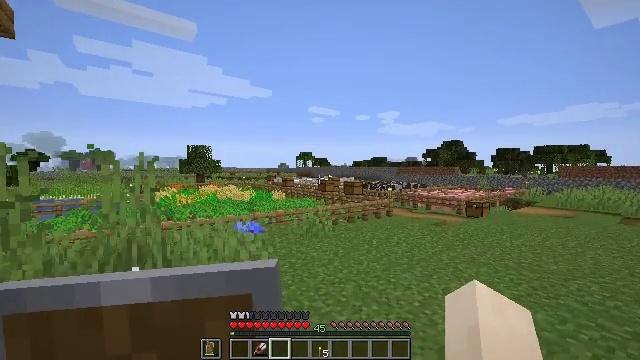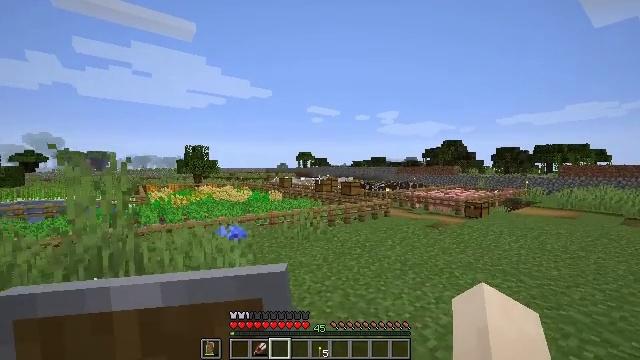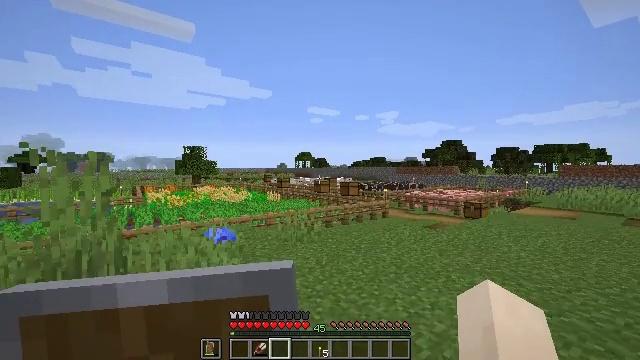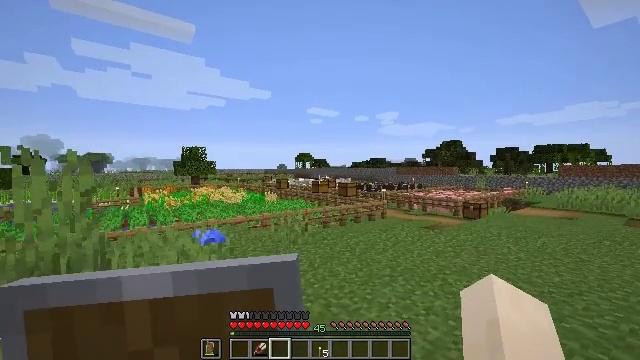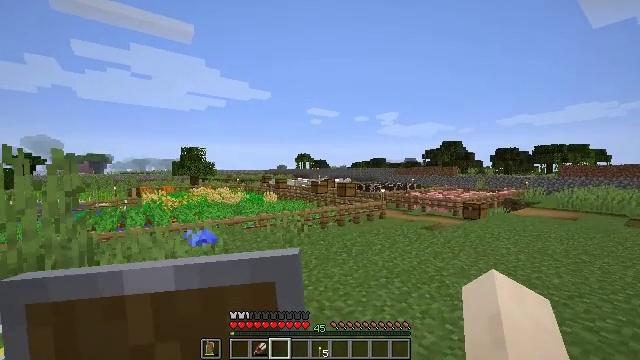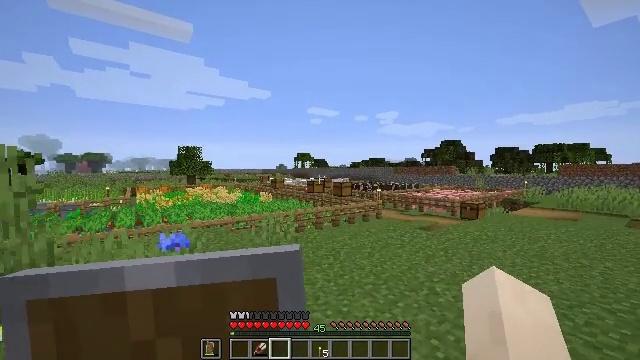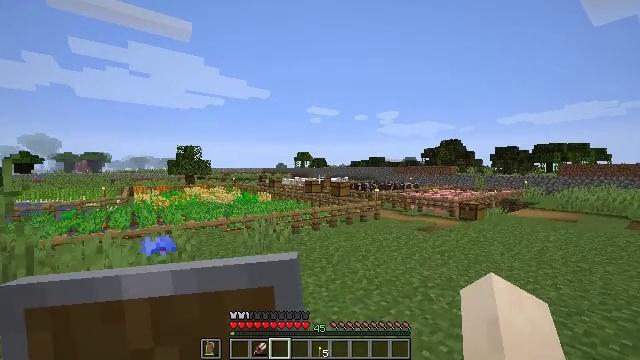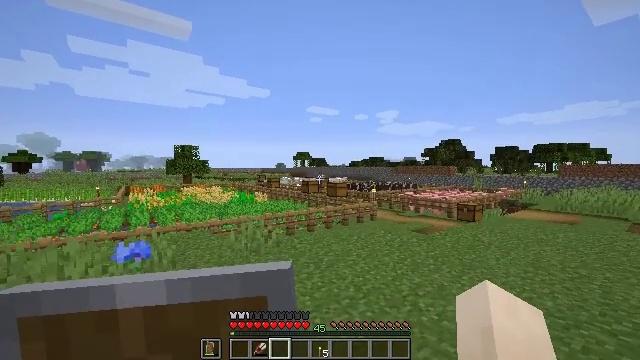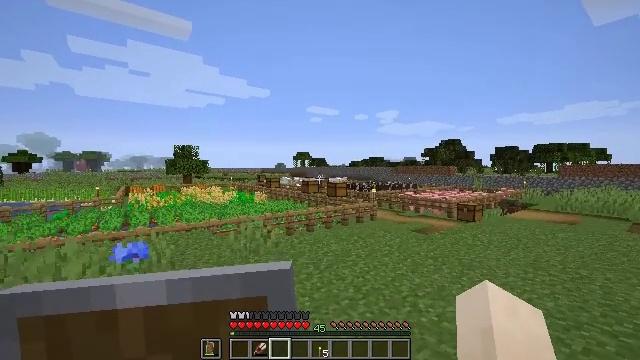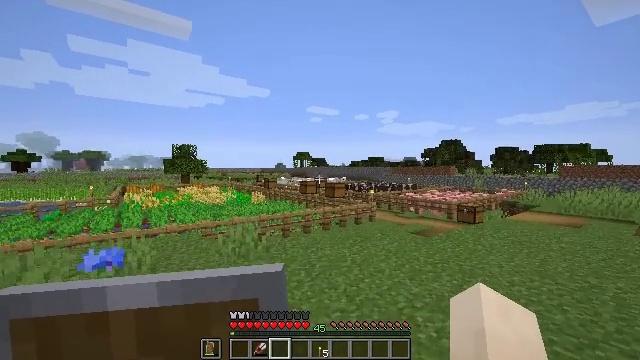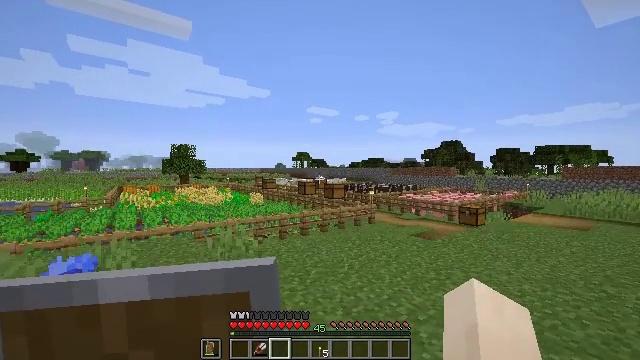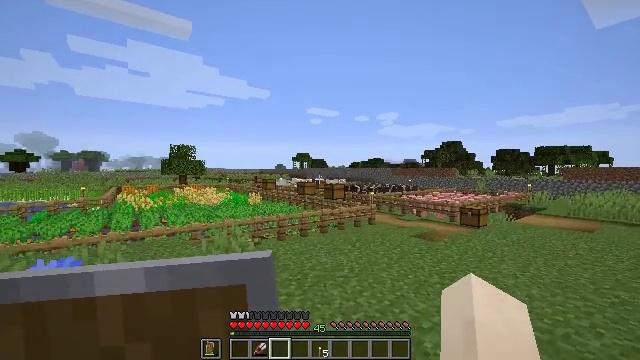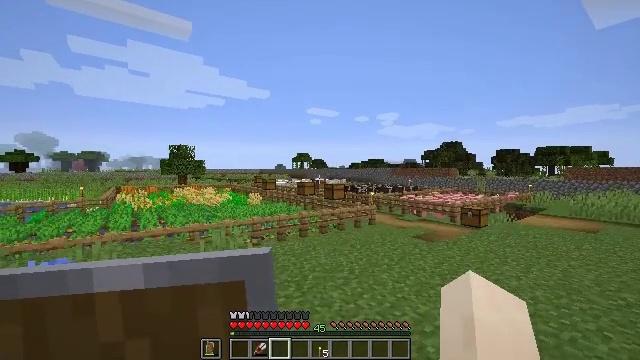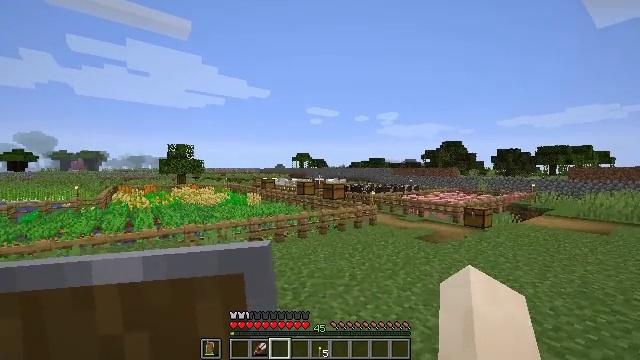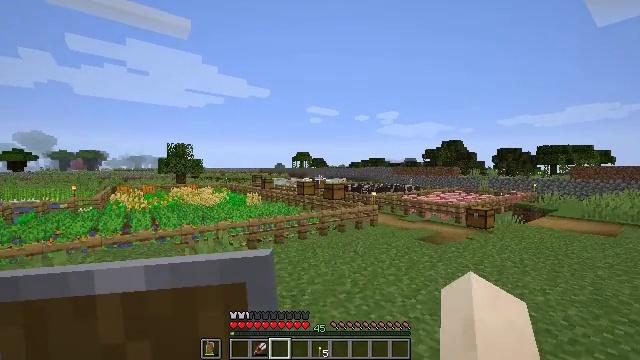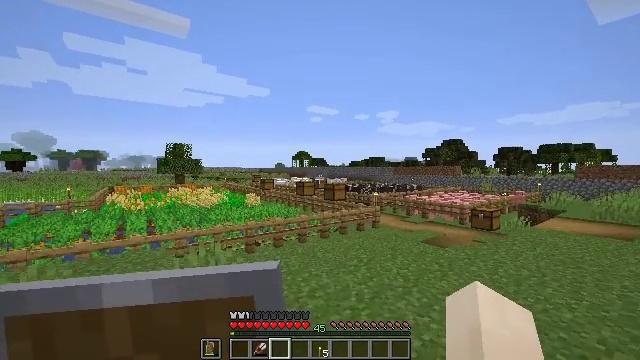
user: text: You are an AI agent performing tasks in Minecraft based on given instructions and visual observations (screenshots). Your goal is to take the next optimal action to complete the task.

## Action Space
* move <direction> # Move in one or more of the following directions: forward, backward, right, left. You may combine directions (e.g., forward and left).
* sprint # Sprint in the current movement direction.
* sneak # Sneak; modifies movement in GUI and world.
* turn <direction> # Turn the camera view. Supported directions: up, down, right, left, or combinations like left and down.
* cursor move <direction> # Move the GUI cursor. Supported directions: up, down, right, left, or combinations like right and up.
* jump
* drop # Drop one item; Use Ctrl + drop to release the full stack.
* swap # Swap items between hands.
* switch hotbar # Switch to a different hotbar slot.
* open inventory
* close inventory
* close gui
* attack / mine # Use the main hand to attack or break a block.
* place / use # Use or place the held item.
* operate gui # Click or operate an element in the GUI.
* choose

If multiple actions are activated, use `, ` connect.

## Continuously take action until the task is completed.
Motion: motion action
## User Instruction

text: Break the pumpkin to collect it.
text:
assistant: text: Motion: move forward and move right
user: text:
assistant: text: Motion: move forward and move right
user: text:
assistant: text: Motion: move forward and move right
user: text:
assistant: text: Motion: move forward and move right
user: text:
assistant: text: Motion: move forward and move right
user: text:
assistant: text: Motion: move forward and move right
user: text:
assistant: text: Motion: move forward and move right
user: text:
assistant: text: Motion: move forward
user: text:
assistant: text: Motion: move forward
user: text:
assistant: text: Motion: move forward
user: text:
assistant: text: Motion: move forward
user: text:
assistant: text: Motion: move forward
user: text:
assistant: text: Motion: move forward
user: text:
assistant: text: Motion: move forward
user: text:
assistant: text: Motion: move forward
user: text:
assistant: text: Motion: move forward
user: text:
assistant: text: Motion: move forward
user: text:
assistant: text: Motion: move forward
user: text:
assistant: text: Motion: move forward
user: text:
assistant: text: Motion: move forward and move right
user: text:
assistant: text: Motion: move forward and move right
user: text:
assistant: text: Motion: move forward and move right
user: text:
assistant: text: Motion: move forward and move right
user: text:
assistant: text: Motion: move forward and move right
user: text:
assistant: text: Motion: move forward and move right
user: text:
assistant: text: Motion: move forward and move right
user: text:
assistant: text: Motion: move forward and move right
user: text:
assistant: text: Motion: move forward and move right
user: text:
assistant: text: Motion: move forward and move right
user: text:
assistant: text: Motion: move forward and move right